Question: I have a table that has a photo column in it, one of the users decided to start saving 20MB images into the field, which consequently caused the database to jump up in size by a factor of 6 in less than a year. So my ultimate goal is to iterate through the table, pull the image, resize and crop it, then save it back to the database.
So my initial thought was this data is being saved as a blob byte array so i'm trying:
'''
public static Bitmap ByteToImage(byte[] blob)
{
using (var mStream = new MemoryStream())
{
mStream.Write(blob, 0, blob.Length);
mStream.Seek(0, SeekOrigin.Begin);
var bm = new Bitmap(mStream);
return bm;
}
}
//Method
const string myConnectionString = @"Driver={Microsoft Access Driver (*.mdb)}; Dbq=E:\SUFDB2006NoPics.mdb;Uid=Admin;Pwd=;";
using(var myConnection = new OdbcConnection())
{
myConnection.ConnectionString = myConnectionString;
myConnection.Open();
var dadapter = new OdbcDataAdapter("Select [Contact ID#], [Photo] FROM Contact", myConnection);
var table = new DataTable();
dadapter.Fill(table);
foreach (DataRow row in table.Rows)
{
var pht = (byte[])row["Photo"];
//Tried this 1
var stream = new MemoryStream(pht); //Parameter is not valid Error.
pictureBox1.Image = Image.FromStream(stream);
//Tried this 2
pictureBox1.Image = ByteToImage(pht);
}
this.dataGridView1.DataSource = table; //However this works no problem
dataGridView1.Refresh();
}
'''
So, interestingly the image column binds to a datagridview no problem. However when I try to bind an individual image row to a picturebox it throws an error. I would put the binary up but its WAY to long. The images are not corrupt as they pull up no problem in the datagridview.
Am i going about this the right way ? Is the data stored as a blob the same way it is in a SQL Server Database ? Also if anyone know of an easier way to do this that would be great. Thanks
## Edit
Binary Data in Text File. Too Big to put here is a
<URL>
...and a screenshot:

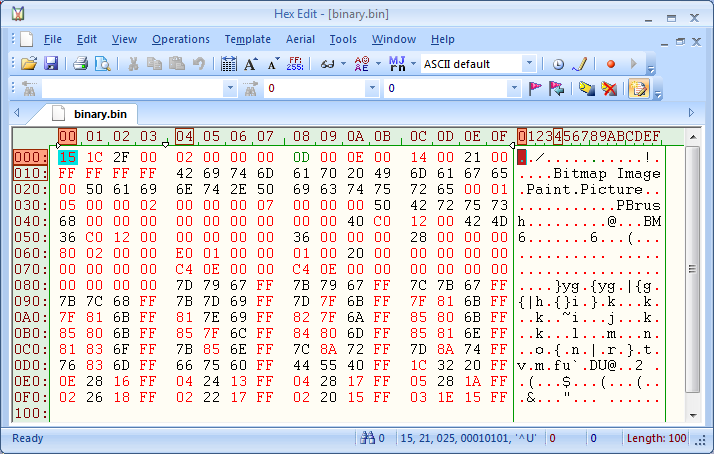
Answer: I've had a look at the file you posted, and it looks you're storing your image as an OLE object rather than the bytes of an image. The OLE container prepends a header to your file, which is why you can't decode the byte array directly into an image.
In the case of the file you provided, the bitmap image starts at byte 79 with the BMP header 424D.
<URL> has some links that should help you out.